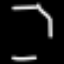
Label: octagon